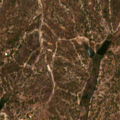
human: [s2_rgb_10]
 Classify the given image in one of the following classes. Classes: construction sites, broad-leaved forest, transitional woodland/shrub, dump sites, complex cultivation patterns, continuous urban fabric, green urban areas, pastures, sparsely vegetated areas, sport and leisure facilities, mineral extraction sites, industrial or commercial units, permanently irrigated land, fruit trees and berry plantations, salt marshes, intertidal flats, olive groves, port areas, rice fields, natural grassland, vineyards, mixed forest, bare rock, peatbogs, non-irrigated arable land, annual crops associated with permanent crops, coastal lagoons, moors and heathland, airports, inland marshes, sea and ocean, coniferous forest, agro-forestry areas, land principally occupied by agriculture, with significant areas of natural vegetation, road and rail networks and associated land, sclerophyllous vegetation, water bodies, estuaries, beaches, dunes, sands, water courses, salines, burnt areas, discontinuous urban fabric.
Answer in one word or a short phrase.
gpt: complex cultivation patterns, agro-forestry areas, broad-leaved forest